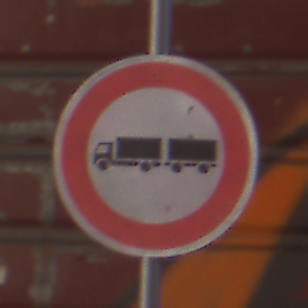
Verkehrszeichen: VerbotLastkraftwagenMitAnhaenger
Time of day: MorningAfternoon
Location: Outdoor (Urban)
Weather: Clear
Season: NotSpecified
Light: Natural